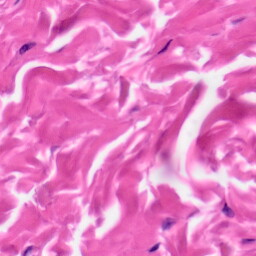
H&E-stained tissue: Skin